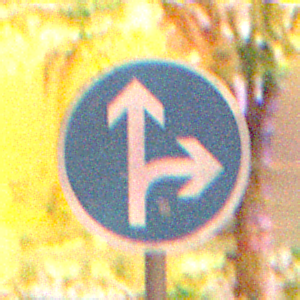
Verkehrszeichen: VorgeschriebeneFahrtrichtungGeradeausOderRechts
Umgebung: Outdoor, Nature
Tageszeit: Night
Wetter: Clear
Licht: Natural
Jahreszeit: NotSpecified
Kontrast: LowContrast